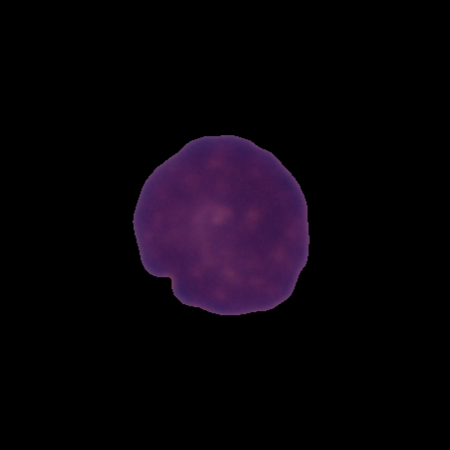
Label: healthy